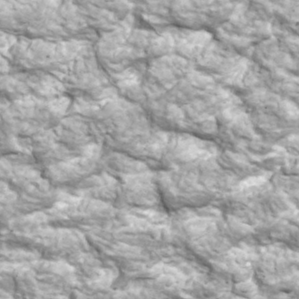
Label: non_frost